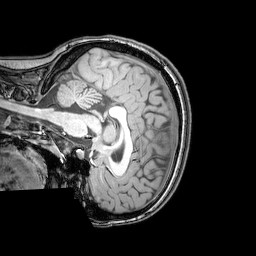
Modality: T1w
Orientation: sagittal
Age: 22
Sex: female
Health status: healthy
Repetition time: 0.081 s
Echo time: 0.037 s